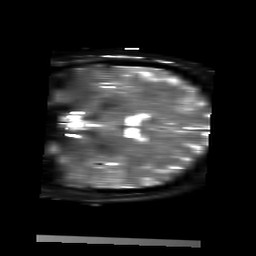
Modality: T2starmap
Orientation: coronal
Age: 55
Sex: female
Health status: ill